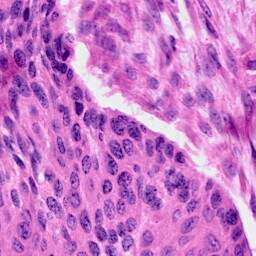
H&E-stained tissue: Cervix